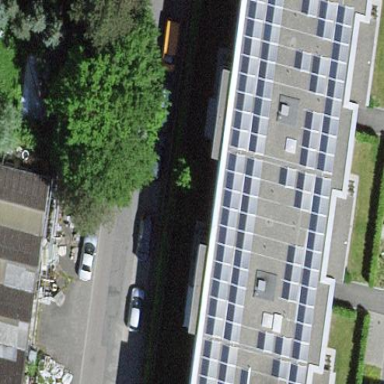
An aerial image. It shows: Residential building.